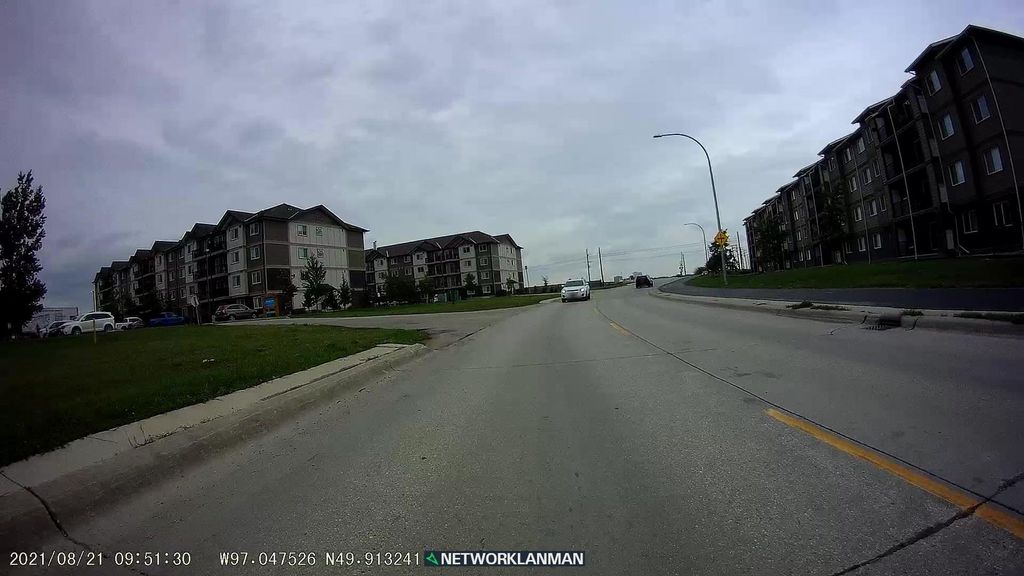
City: winnipeg